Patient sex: M
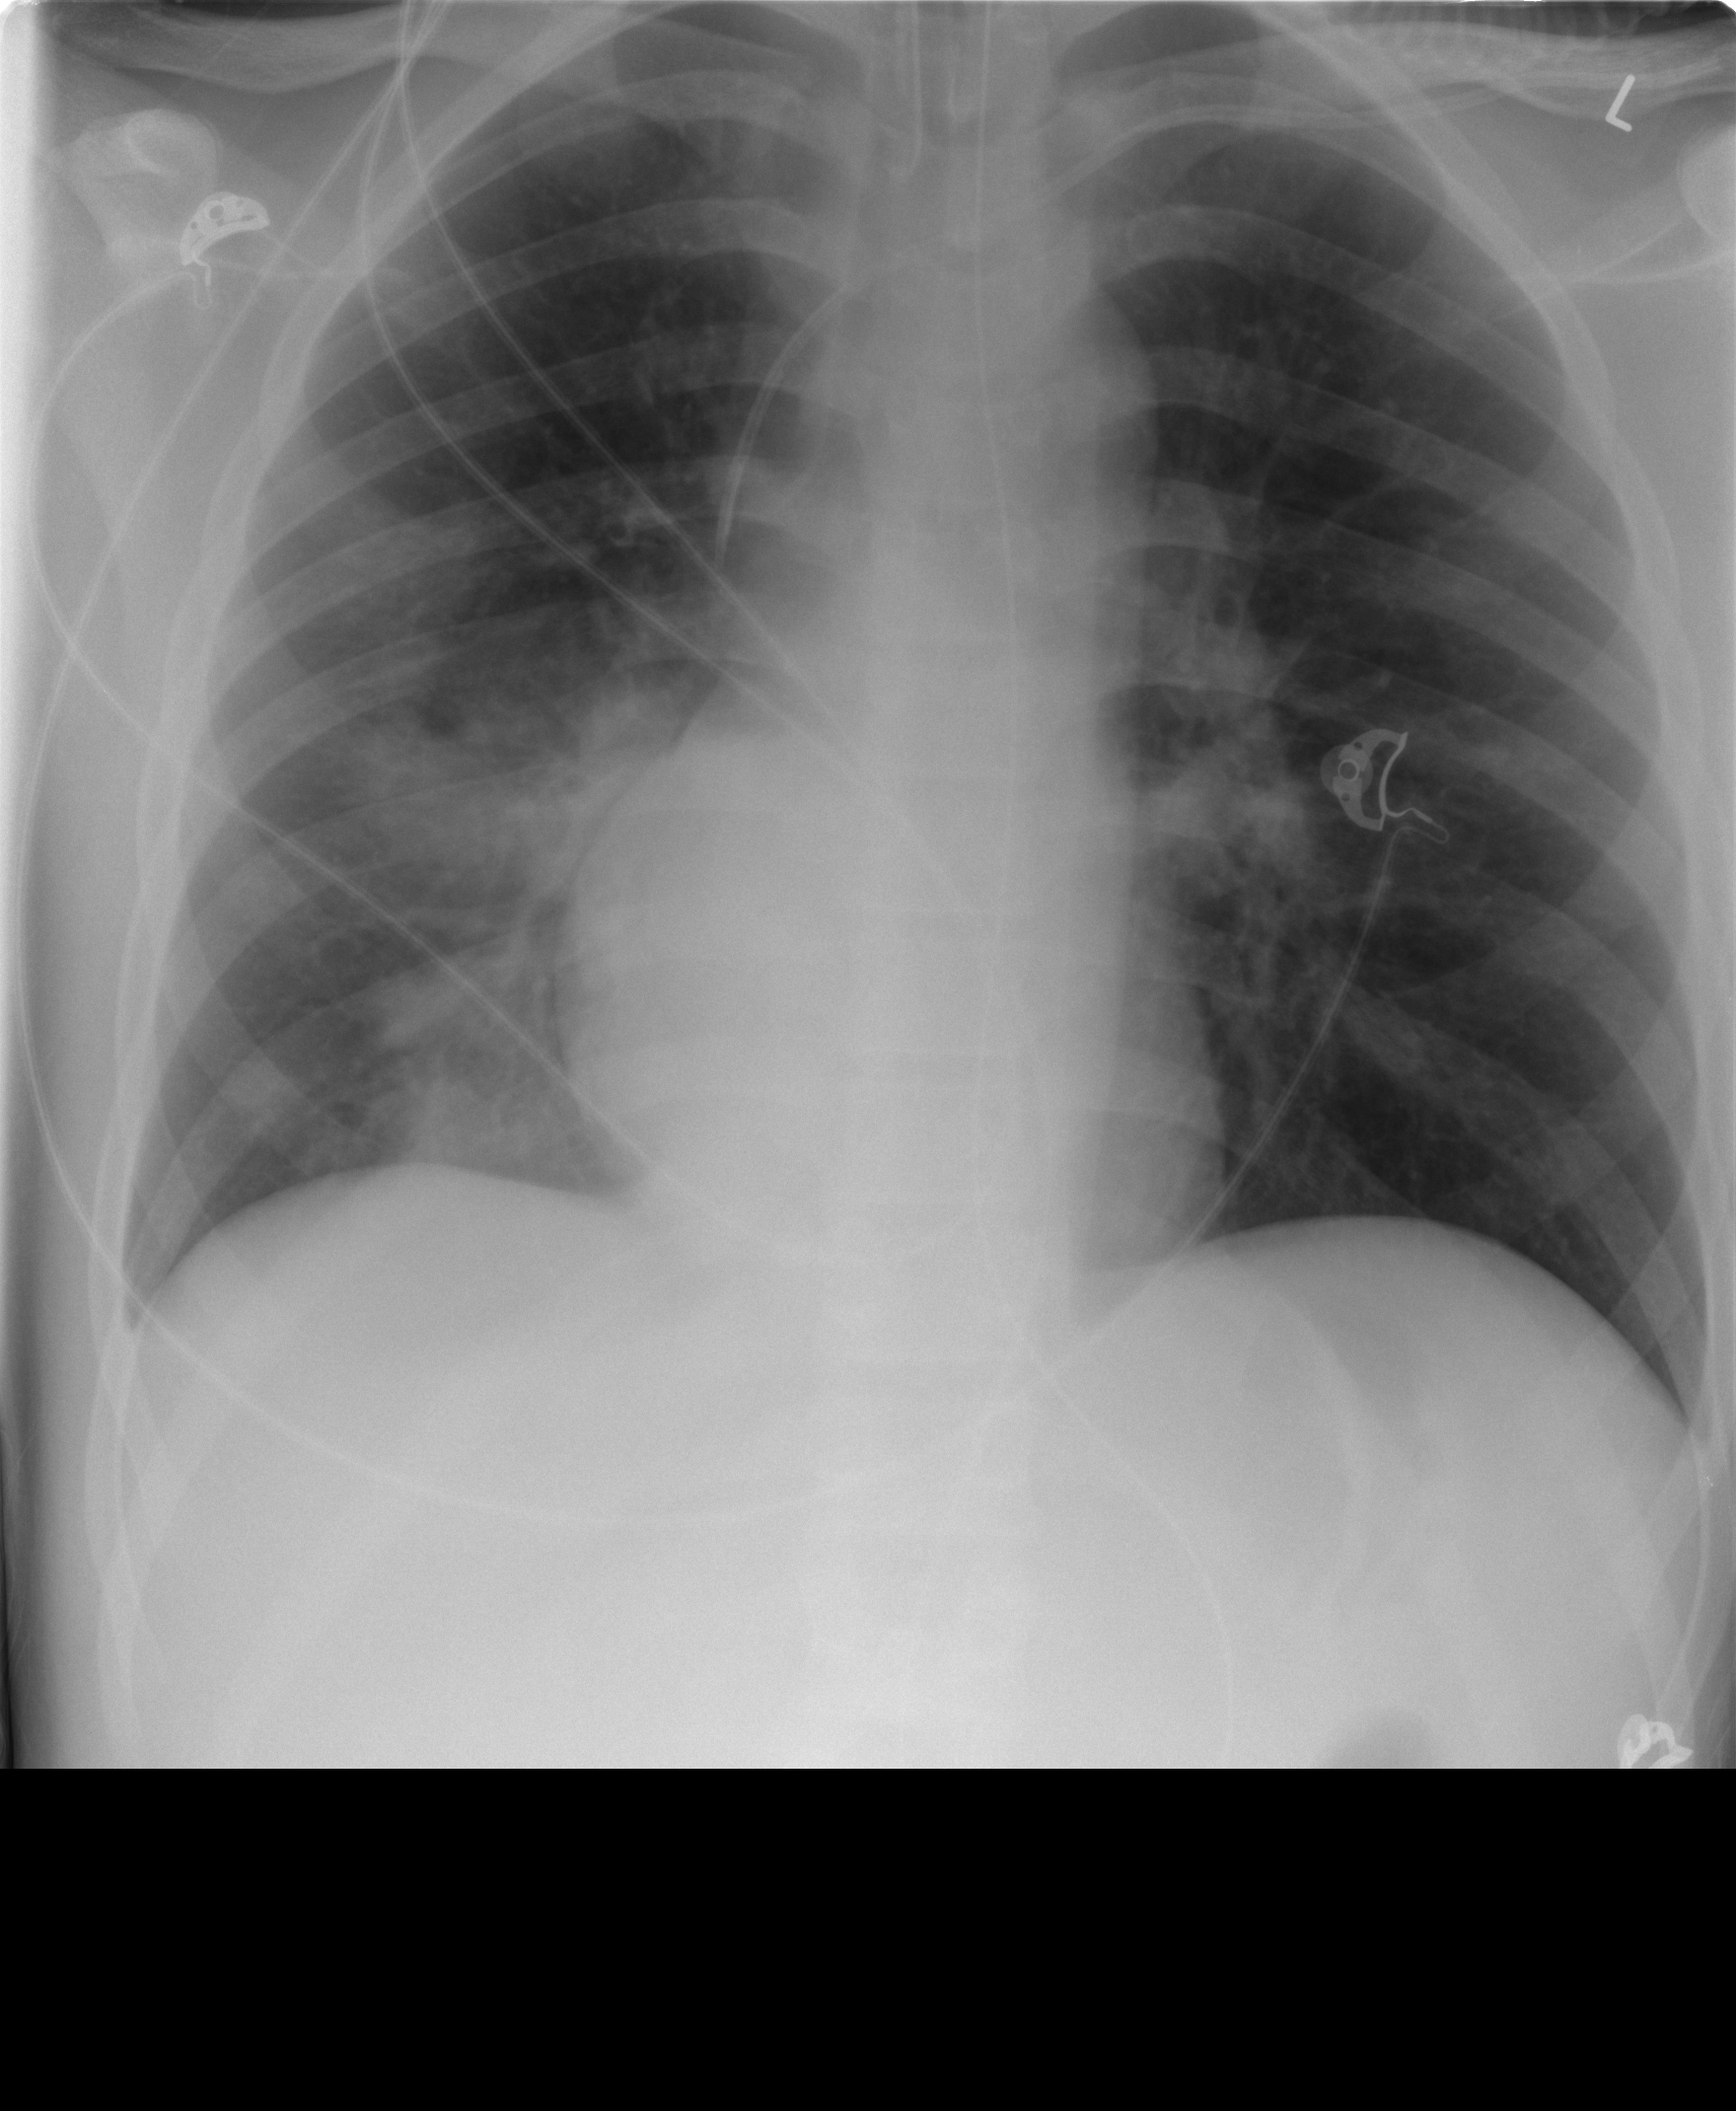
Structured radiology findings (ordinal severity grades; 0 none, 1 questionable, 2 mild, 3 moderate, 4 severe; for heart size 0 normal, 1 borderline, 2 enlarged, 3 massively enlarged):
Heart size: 0
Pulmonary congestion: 0
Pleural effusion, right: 0
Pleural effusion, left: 0
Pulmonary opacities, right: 3
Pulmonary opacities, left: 0
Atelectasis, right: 0
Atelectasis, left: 0